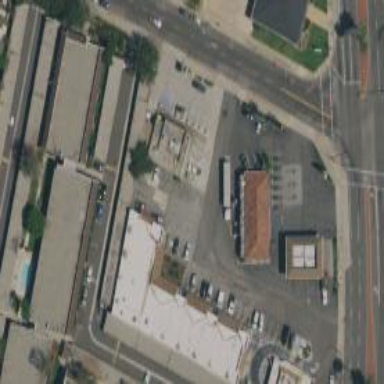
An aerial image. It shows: Convenience shop.